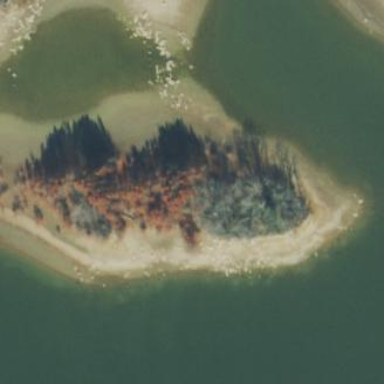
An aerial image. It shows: Island covered with woodland.